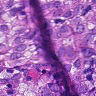
Metastatic tissue present: yes